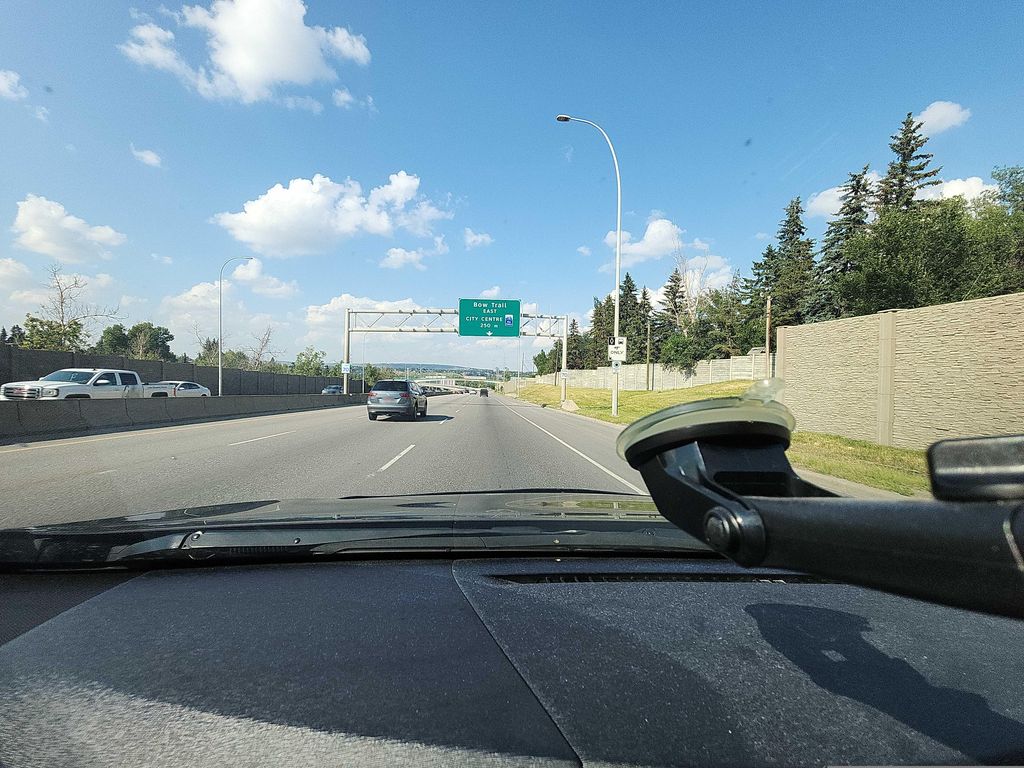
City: calgary